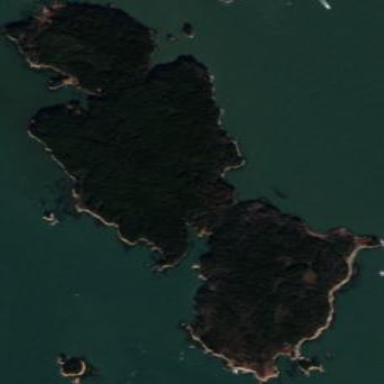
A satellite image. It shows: Island with natural coastline.